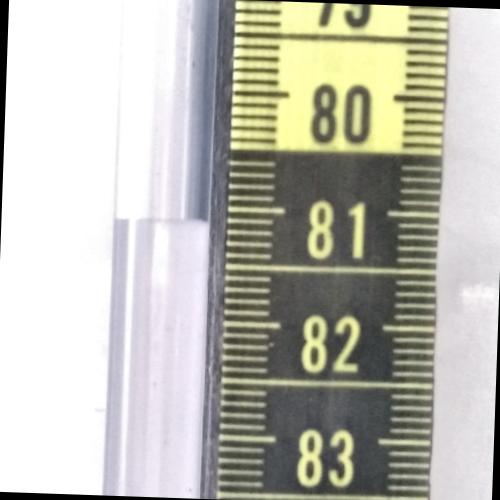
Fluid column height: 81.1 cm